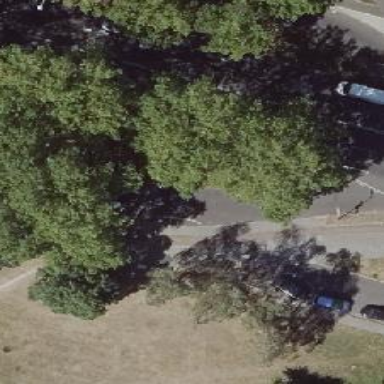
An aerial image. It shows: Cycleway.